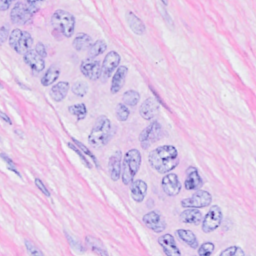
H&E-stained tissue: Breast